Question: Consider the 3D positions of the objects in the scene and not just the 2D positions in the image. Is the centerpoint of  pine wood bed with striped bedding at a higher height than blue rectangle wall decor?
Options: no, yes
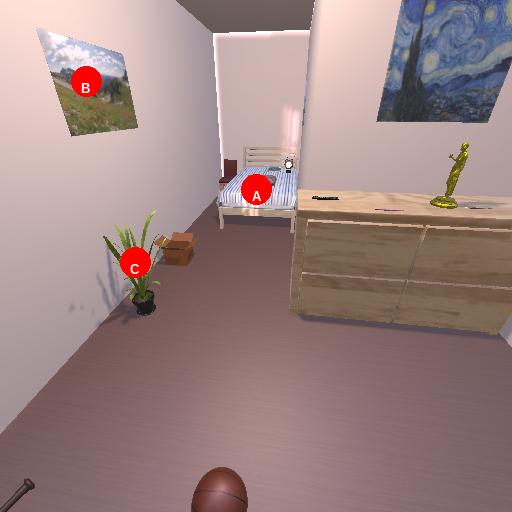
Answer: no